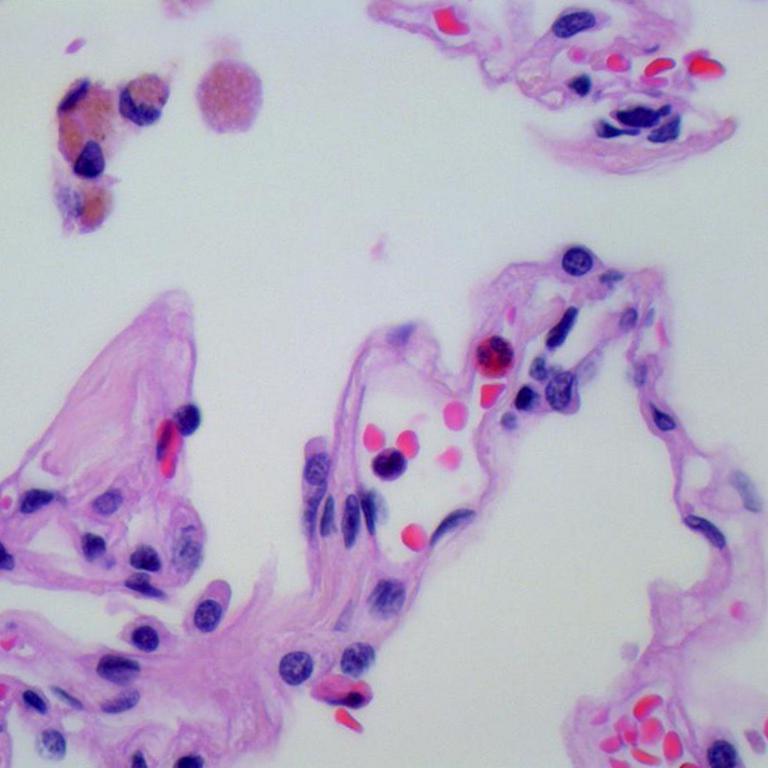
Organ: lung
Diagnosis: benign